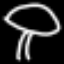
Label: mushroom